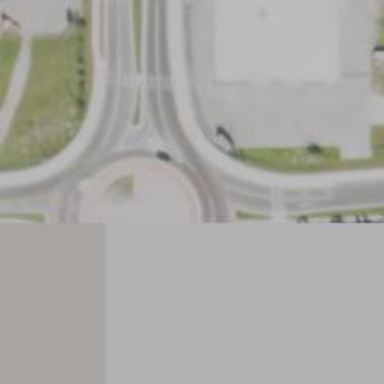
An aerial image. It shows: Tertiary road that leads to roundabout.